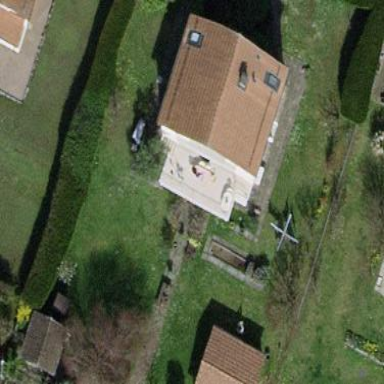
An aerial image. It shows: Garden enclosed by fence.